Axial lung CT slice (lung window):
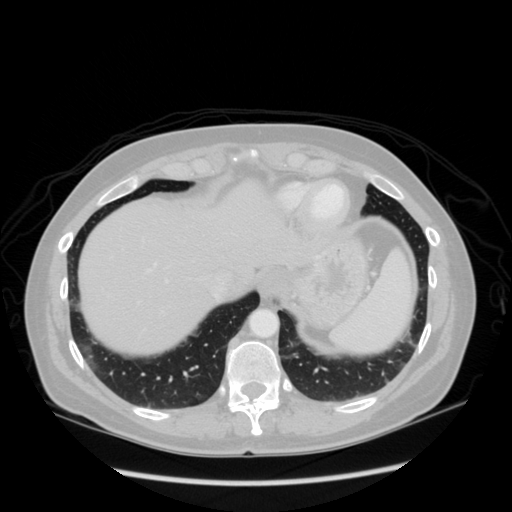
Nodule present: no